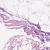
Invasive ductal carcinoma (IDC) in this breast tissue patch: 0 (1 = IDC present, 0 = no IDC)